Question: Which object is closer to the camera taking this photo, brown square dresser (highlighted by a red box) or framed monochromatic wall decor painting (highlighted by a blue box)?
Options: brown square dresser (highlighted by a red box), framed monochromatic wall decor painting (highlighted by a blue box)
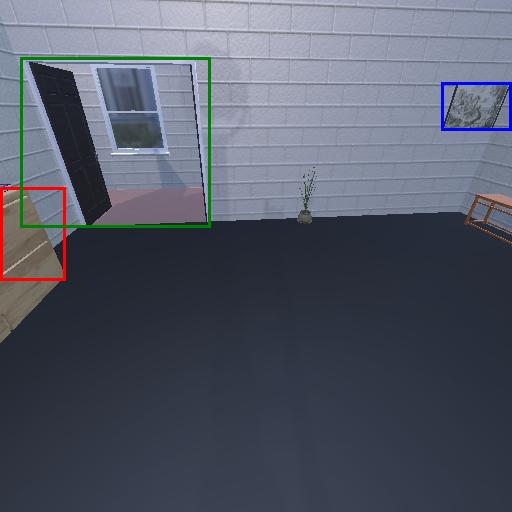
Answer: brown square dresser (highlighted by a red box)